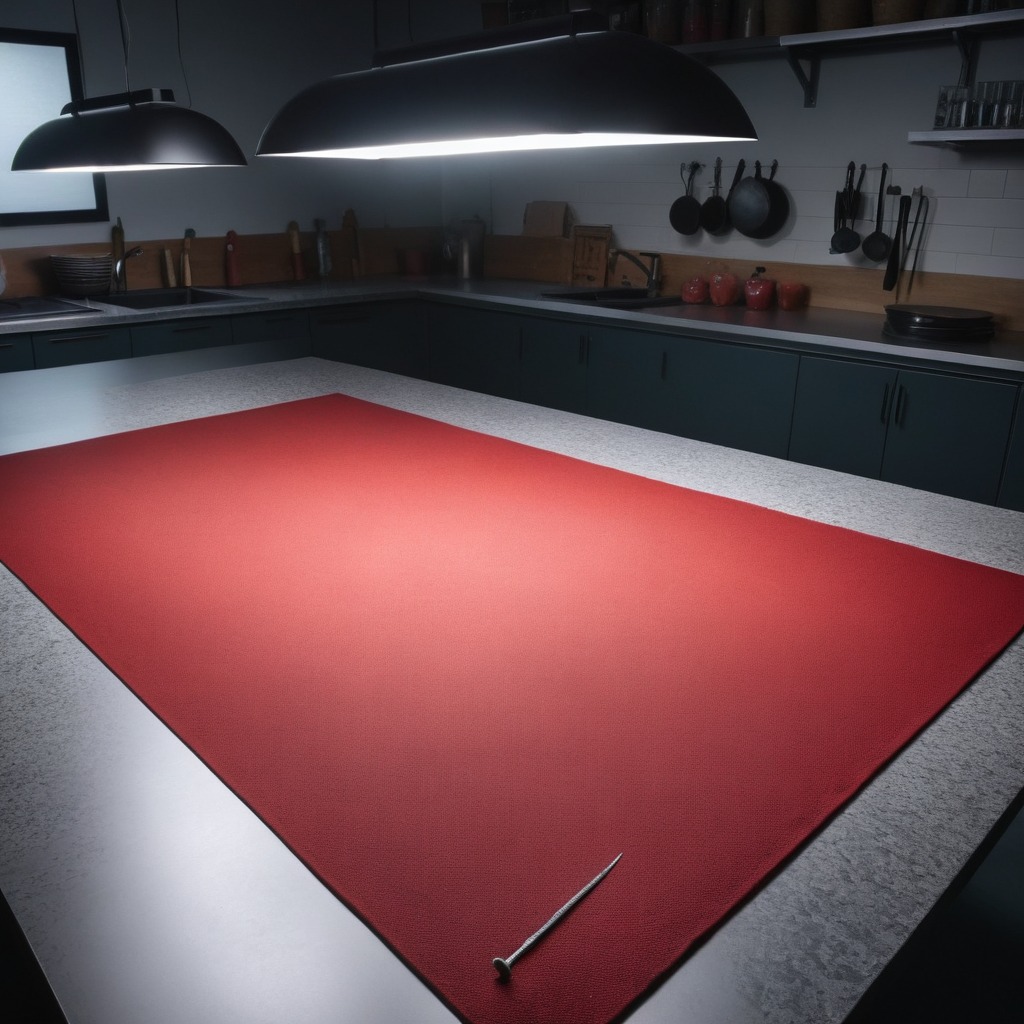
A nail lying on the tabletop